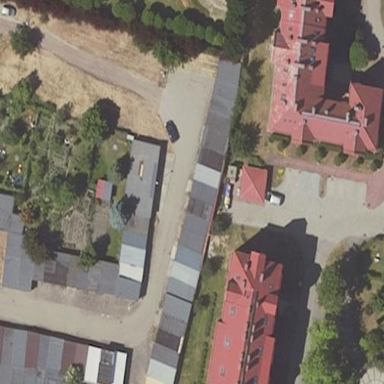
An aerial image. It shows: Group of garages.